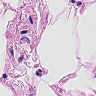
Metastatic tissue present: no